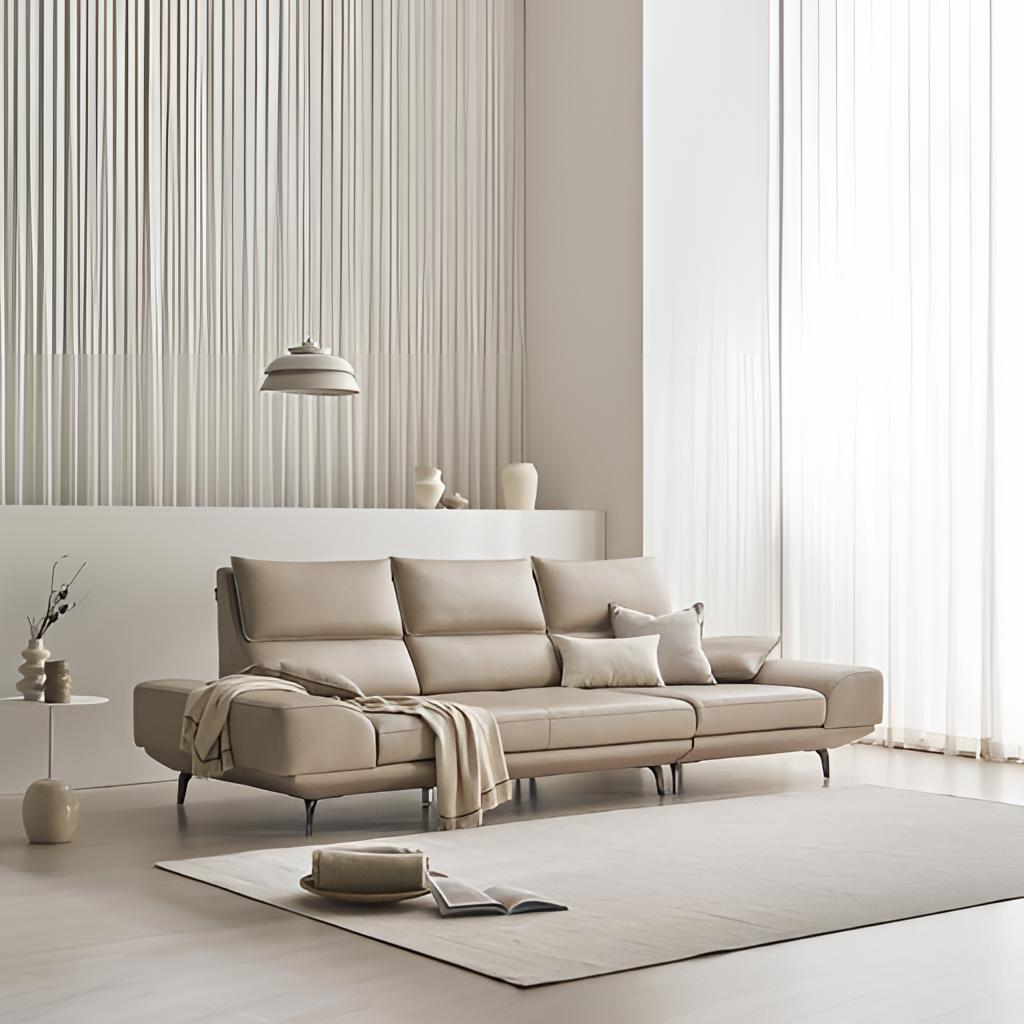
beige leather sofa, living room, beige fabric wallpaper, with vertical striped pattern, beige wood flooring, with plank pattern, minimalist